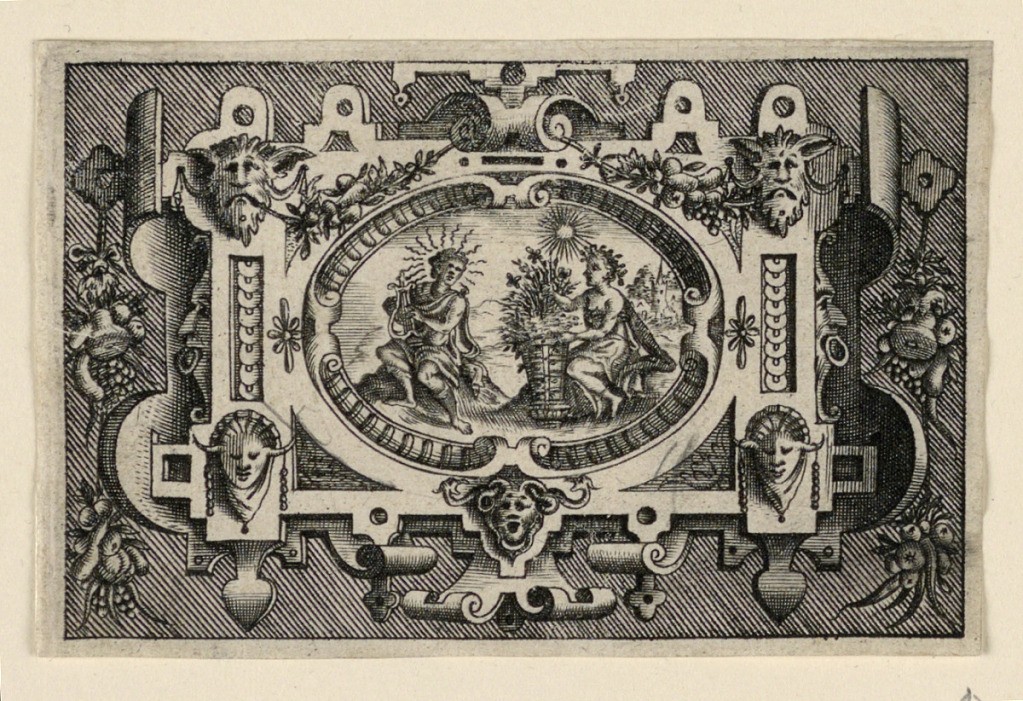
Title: Scrollwork Escutcheon with Representation of Autumn
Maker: Pieter van der Heyden, Flemish, 1530 - 1572
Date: ca. 1565
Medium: Engraving on paper
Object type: Print
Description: Autumn. A woman holding an apple twig. Bacchus drinking. T Wo women with raised heads in the frame.